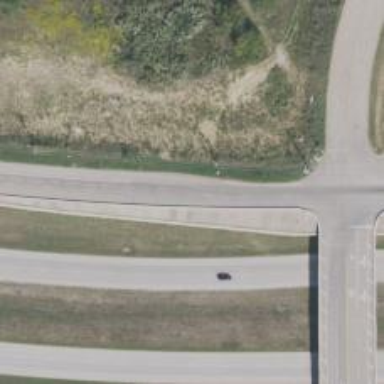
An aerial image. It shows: Trunk link highway.